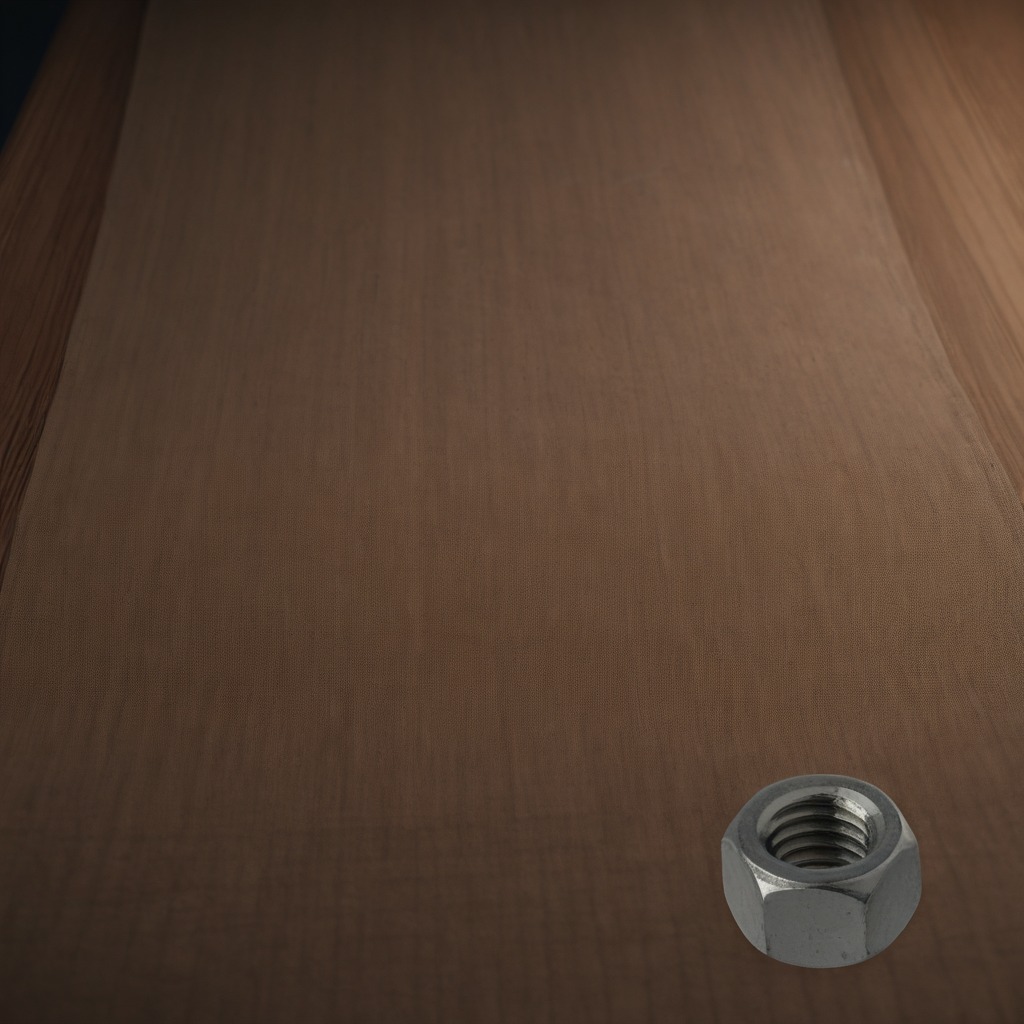
A metal nut lying on a wooden table inside a workshop at night dim ambient light soft shadows worn but beneath the cloth